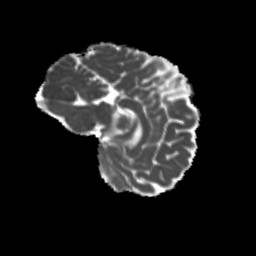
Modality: MD
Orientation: sagittal
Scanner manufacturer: siemens
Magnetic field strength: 3 T
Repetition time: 4 s
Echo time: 0.0594 s